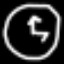
Label: clock